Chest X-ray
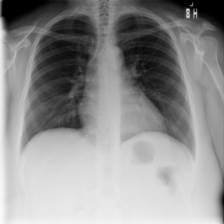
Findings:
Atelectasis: negative
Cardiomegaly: negative
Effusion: negative
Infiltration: negative
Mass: negative
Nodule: negative
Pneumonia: negative
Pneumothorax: negative
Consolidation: negative
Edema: negative
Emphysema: negative
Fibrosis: negative
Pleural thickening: negative
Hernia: negative